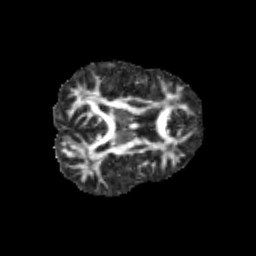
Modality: FA
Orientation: axial
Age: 13
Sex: male
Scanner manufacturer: siemens
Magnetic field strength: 3 T
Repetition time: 3.8 s
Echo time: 0.07 s